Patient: sex M, age 62
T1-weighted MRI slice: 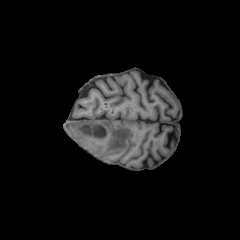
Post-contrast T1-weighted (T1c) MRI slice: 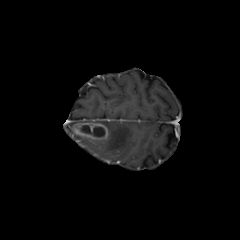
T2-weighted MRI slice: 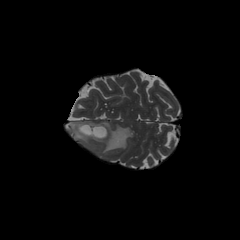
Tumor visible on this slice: yes
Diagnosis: Glioblastoma, IDH-wildtype
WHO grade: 4